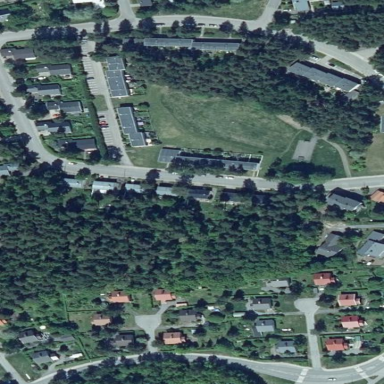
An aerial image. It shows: Residential area.